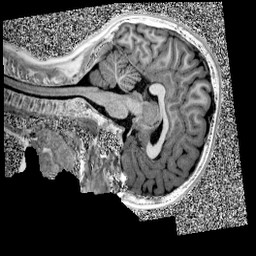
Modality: UNIT1
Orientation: sagittal
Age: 12
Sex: female
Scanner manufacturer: siemens
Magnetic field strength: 3 T
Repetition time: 4 s
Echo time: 0.00299 s